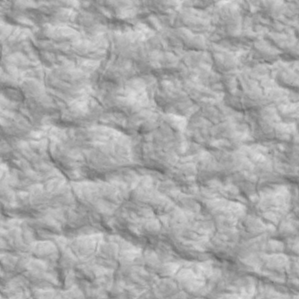
Label: non_frost